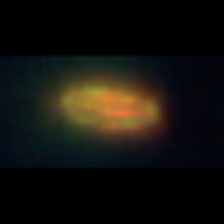
Taxon: Unknown_phyto
Group: Unknown